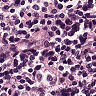
Metastatic tissue present: no